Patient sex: M
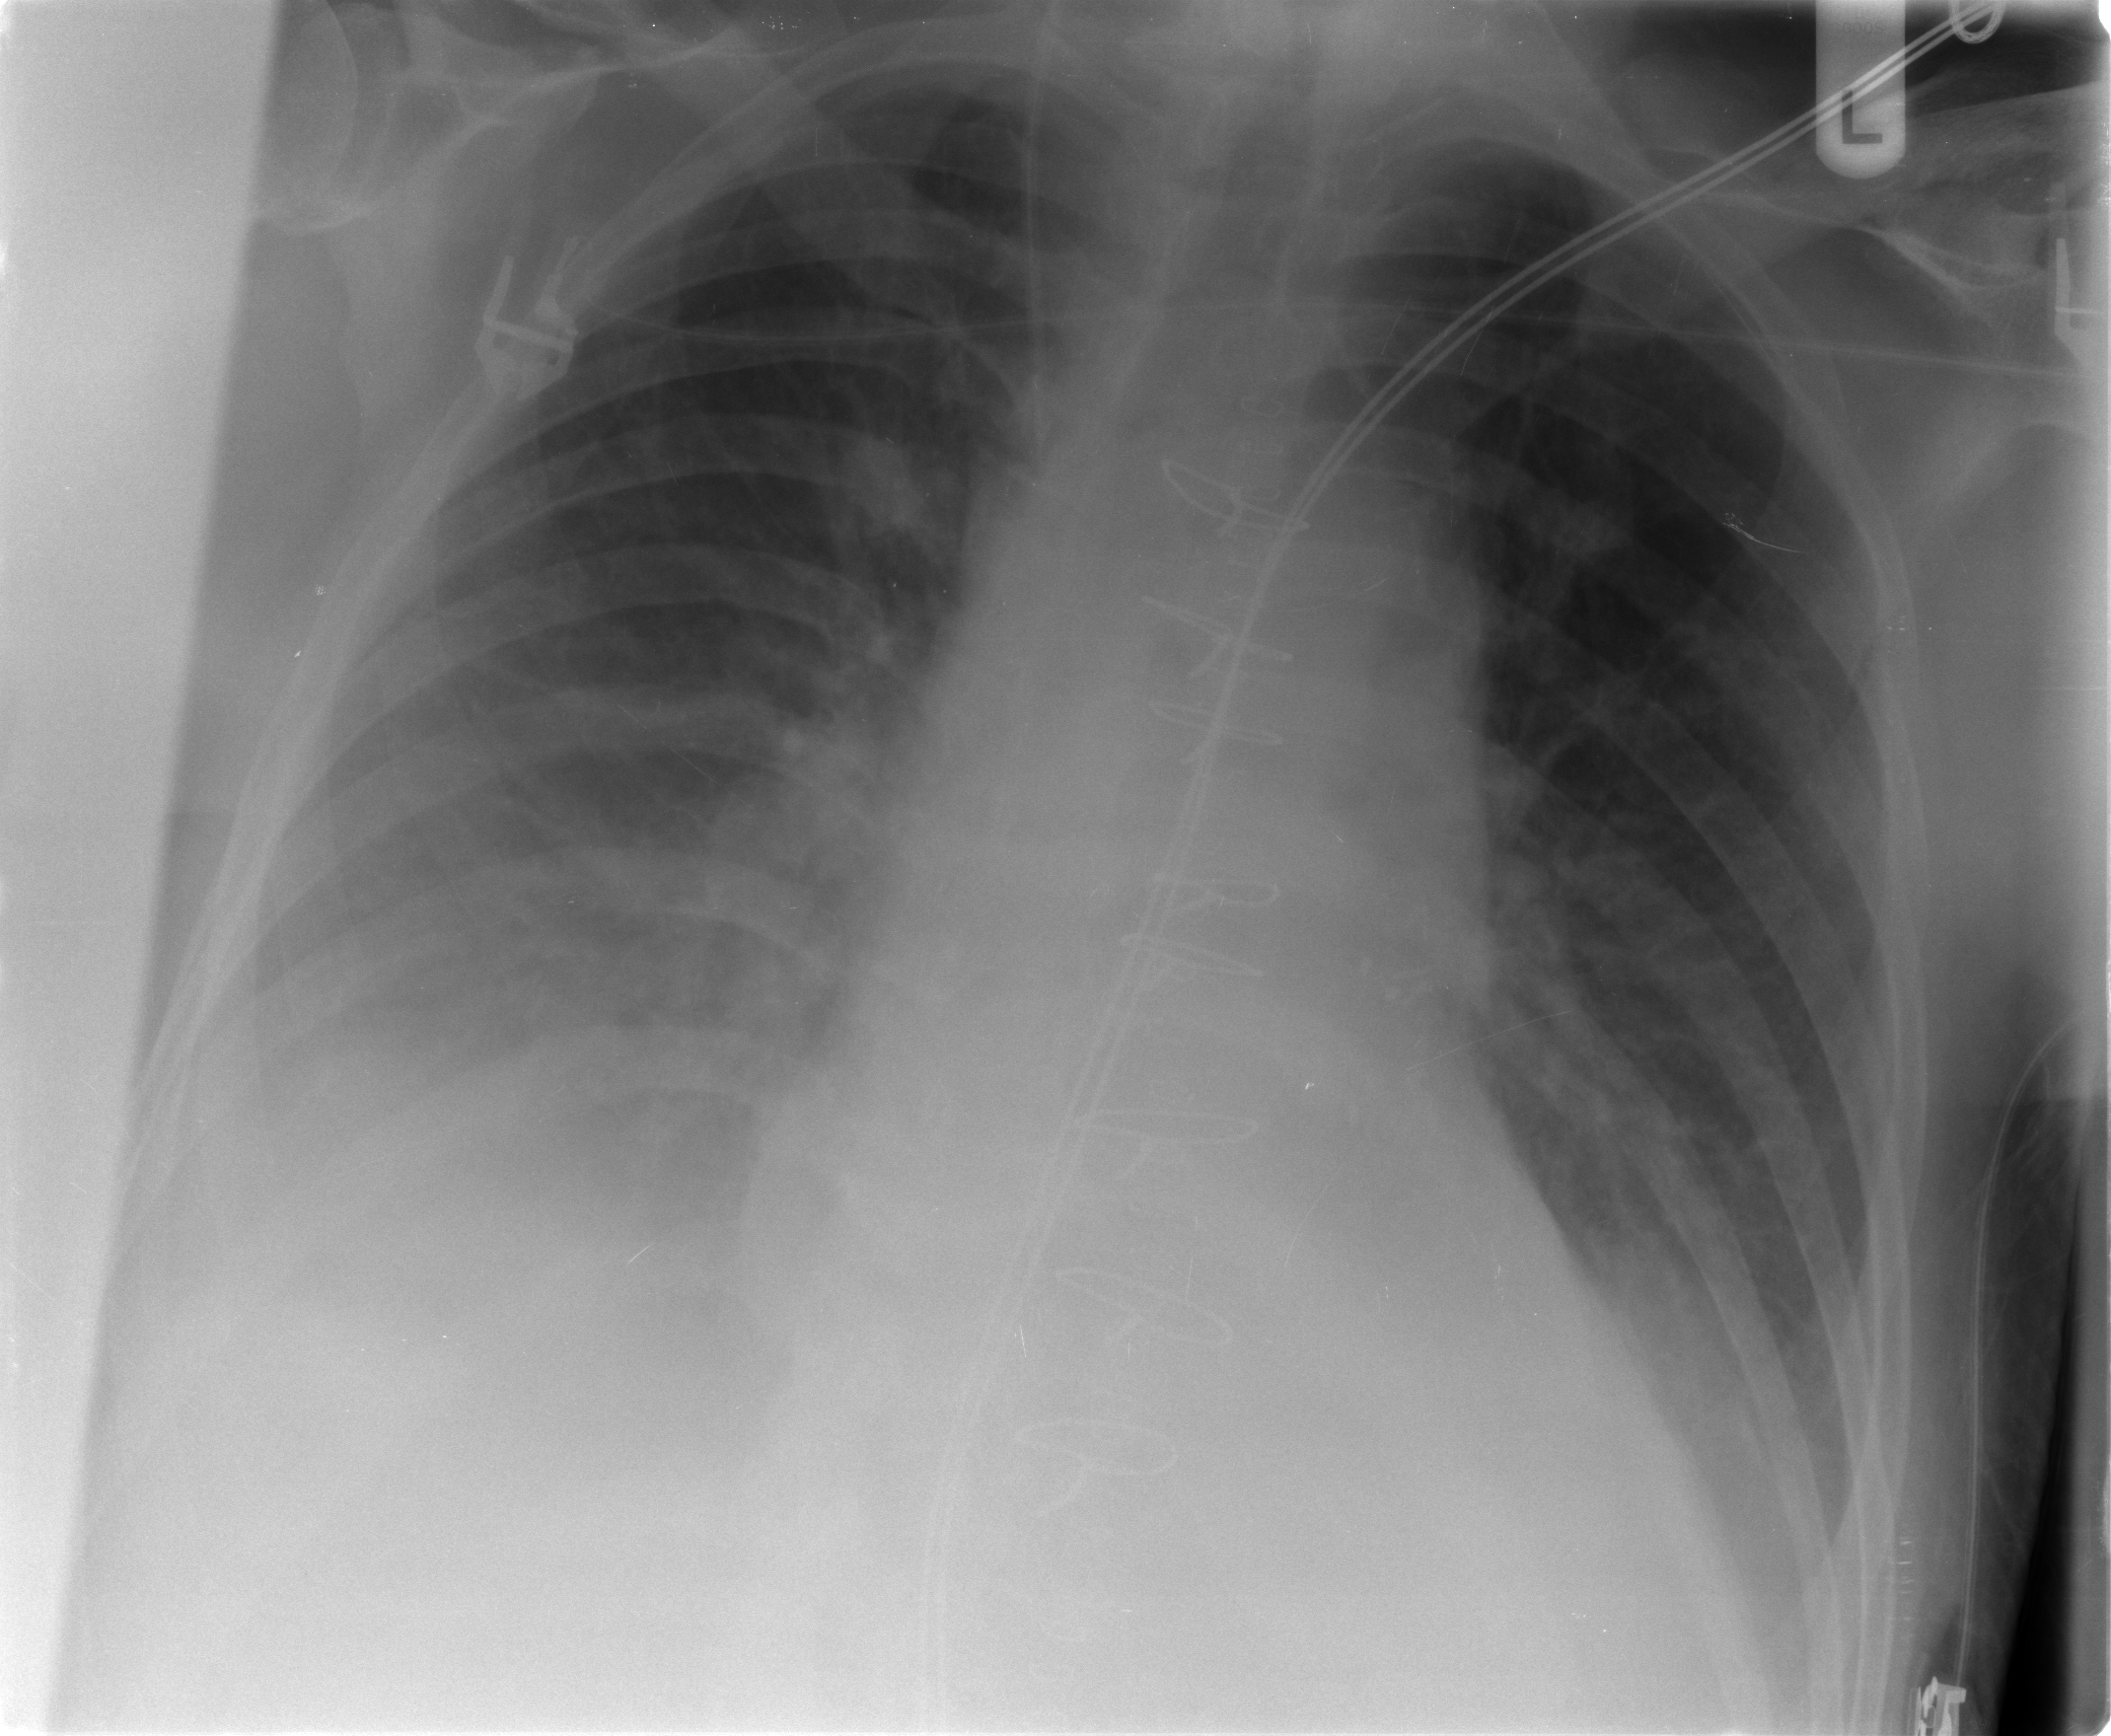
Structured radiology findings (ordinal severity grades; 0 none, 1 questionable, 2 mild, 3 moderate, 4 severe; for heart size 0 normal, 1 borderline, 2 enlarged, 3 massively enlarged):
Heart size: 2
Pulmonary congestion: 1
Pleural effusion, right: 3
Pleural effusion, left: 1
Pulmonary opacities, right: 1
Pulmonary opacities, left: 0
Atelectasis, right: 2
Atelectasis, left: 2